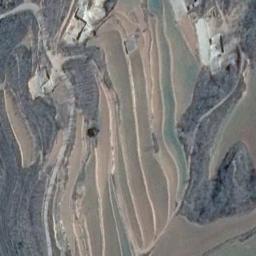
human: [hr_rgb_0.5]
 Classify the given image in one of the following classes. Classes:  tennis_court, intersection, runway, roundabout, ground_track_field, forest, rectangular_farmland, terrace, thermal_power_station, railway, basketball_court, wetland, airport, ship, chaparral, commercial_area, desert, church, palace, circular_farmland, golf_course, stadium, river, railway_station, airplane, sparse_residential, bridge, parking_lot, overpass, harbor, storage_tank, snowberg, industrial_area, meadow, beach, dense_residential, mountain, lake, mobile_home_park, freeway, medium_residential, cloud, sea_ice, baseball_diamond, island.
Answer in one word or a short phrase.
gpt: terrace